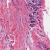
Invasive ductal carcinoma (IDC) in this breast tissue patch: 1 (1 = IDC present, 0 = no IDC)